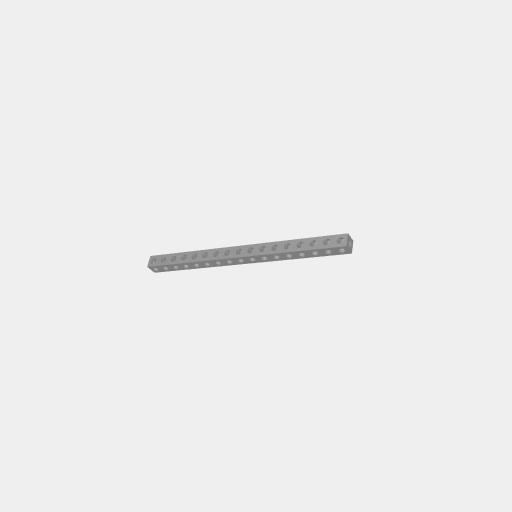
Part: SquareBeam17H